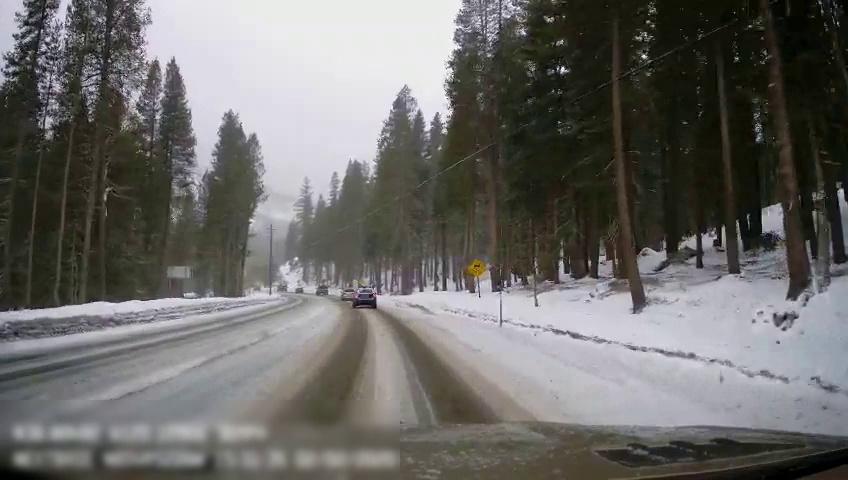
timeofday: Day
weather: Snowy
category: Drivable Space
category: Vehicles | SUV
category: Vehicles | Car
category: Vehicles | SUV
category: Traffic | Signs